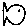
Label: fish